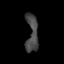
Tissue: skin
Cell type: Epithelial cells
Senescence score: 0.2565
Nuclear area (px): 427
Mean DAPI intensity: 69.136